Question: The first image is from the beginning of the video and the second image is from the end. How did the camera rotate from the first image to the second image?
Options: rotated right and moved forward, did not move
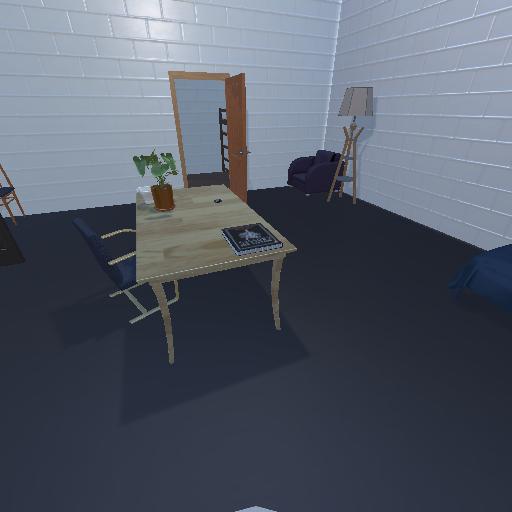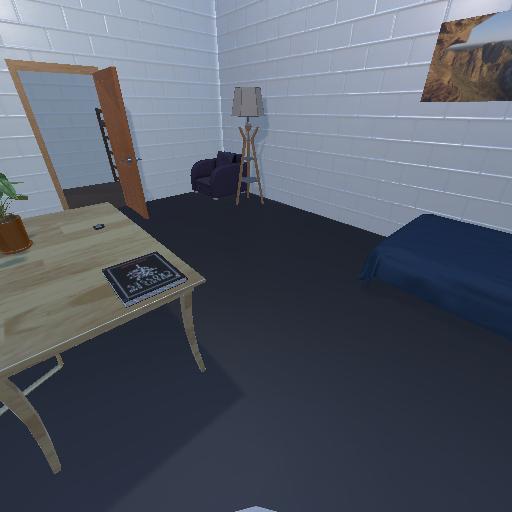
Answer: rotated right and moved forward